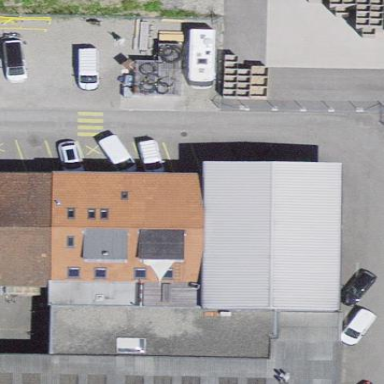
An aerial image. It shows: Industrial building.